Interaction volume radius: 5 \u00c5
Interaction volume height: 45 \u00c5
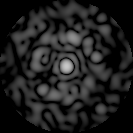
Disorder parameter: 0.8456